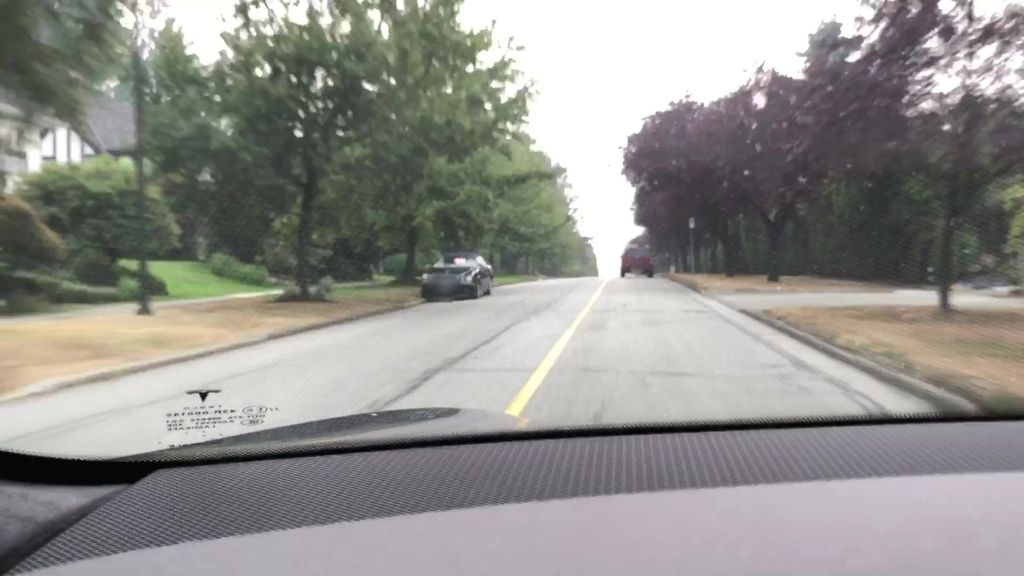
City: vancouver